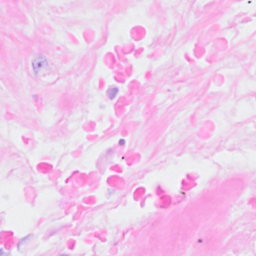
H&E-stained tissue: Breast